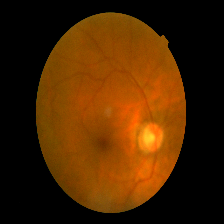
Diabetic retinopathy grade: Mild